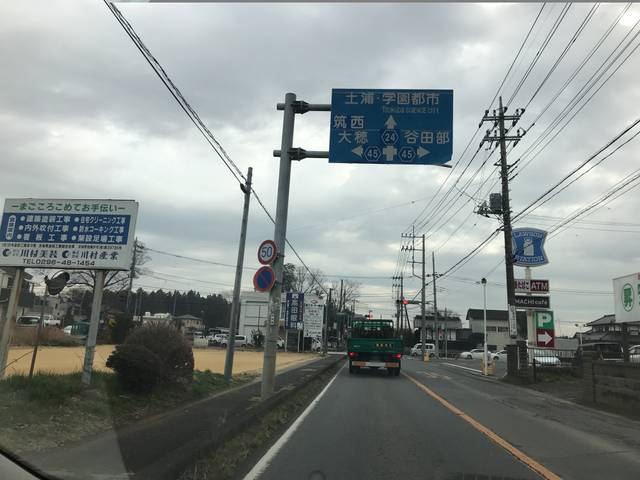
Region: Japan
Coordinates: 36.106, 140.047